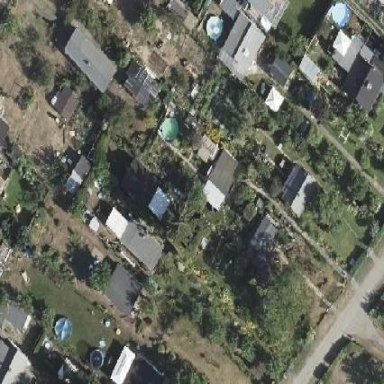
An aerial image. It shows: Plot in the allotments.